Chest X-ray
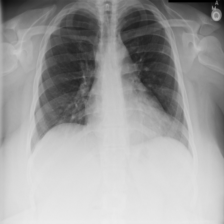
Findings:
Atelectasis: negative
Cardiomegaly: negative
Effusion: negative
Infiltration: negative
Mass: negative
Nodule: negative
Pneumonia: negative
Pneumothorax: negative
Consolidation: negative
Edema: negative
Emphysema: negative
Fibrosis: negative
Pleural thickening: negative
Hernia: negative